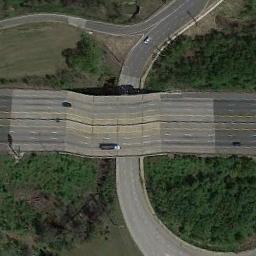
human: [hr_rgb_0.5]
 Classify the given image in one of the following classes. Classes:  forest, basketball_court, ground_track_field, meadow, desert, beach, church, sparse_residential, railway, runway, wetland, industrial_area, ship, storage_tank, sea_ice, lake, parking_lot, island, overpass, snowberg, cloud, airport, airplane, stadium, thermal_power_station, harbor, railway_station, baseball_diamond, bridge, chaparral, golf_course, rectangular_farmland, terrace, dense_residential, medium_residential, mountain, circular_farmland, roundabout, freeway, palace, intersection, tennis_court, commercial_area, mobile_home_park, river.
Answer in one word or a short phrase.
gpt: overpass